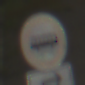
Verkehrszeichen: VerbotKraftomnibusse
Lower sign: RichtungsangabeDurchPfeile5
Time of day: MorningAfternoon
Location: Outdoor (Suburban)
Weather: PartlyCloudy
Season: NotSpecified
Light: Natural